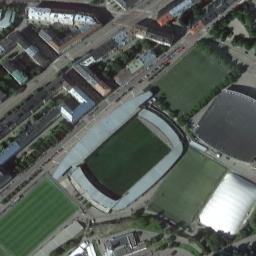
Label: stadium